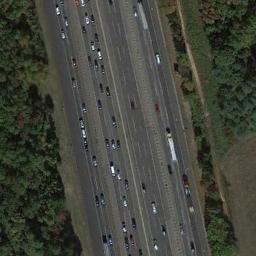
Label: freeway